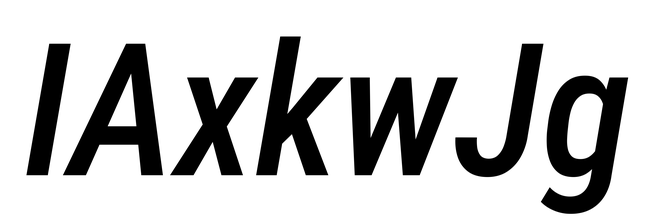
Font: Roboto-Italic_Condensed_Medium_Italic